Field crop: tomato
Growth stage: 1
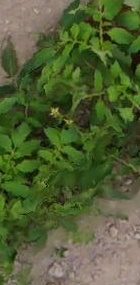
Species: tomato